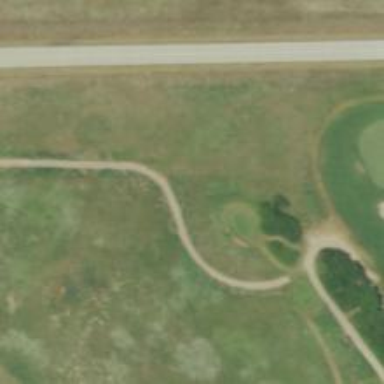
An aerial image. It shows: Path for both roads and golfers.